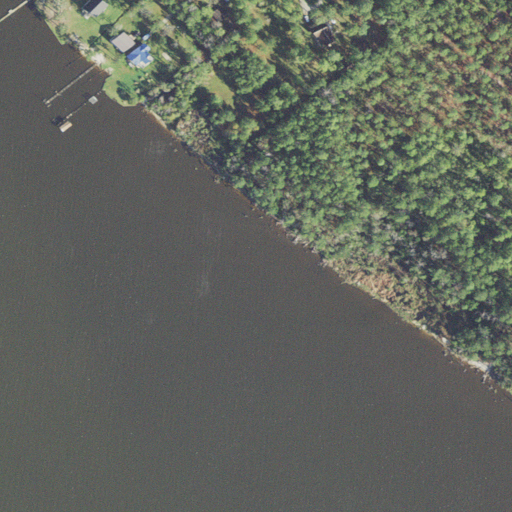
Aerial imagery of cape in North Carolina named Myrtle Marsh Point containing open water, woody wetlands, herbaceous wetlands, evergreen forest, and open development